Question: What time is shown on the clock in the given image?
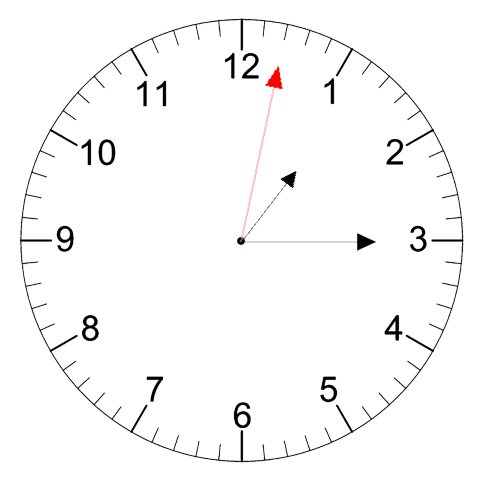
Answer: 01:15:02